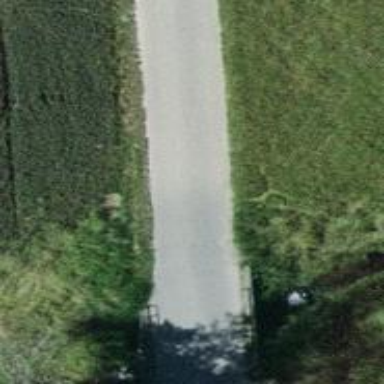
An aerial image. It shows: Unclassified road with bridge.